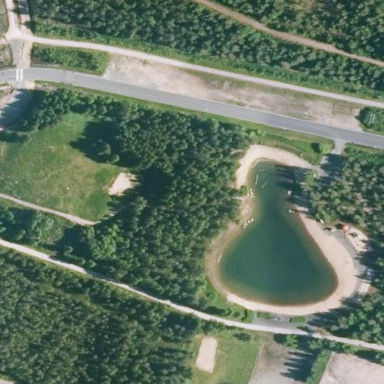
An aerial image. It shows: Sandy beach perfect for swimming.